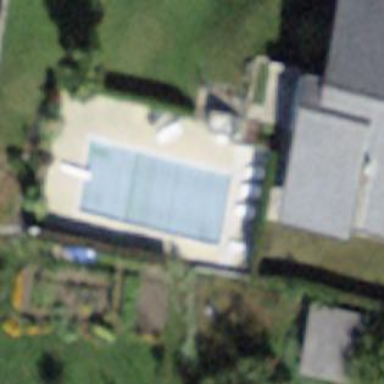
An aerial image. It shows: Swimming pool located in leisure land.